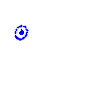
Particle: electron